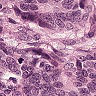
Metastatic tissue present: yes